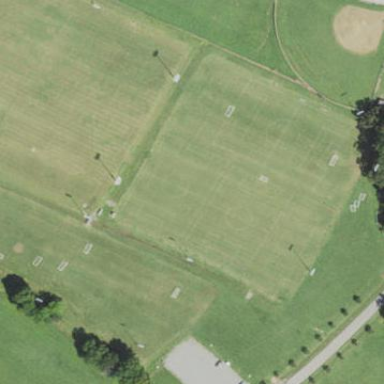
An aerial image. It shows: Soccer pitch designated for leisure and sports activities.